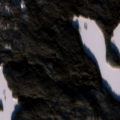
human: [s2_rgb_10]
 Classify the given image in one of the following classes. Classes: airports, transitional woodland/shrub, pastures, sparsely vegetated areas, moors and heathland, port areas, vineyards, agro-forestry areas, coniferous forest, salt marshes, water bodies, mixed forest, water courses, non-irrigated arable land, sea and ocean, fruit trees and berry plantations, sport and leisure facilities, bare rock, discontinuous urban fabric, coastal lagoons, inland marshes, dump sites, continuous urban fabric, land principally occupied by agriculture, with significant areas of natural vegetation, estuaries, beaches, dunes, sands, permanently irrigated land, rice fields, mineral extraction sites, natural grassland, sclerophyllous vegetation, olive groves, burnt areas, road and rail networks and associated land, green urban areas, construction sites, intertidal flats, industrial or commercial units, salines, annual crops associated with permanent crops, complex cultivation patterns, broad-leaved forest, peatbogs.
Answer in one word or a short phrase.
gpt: coniferous forest, mixed forest, water bodies